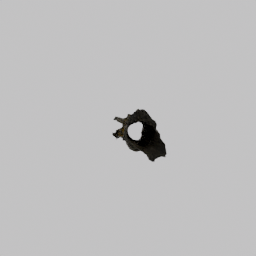
Label: nature